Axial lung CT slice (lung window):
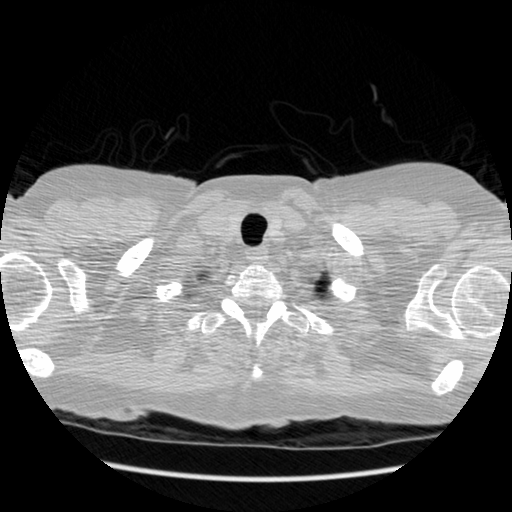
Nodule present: no